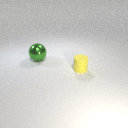
large green metal sphere to the left of small yellow rubber cylinder